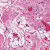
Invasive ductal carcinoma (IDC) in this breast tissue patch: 0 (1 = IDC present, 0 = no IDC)